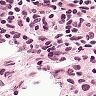
Metastatic tissue present: no